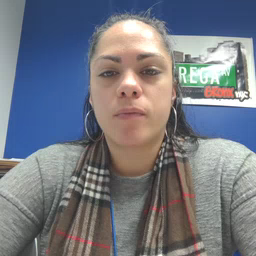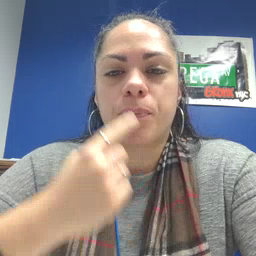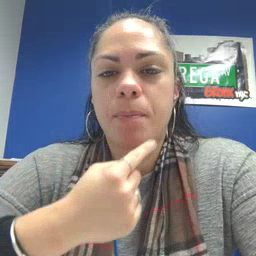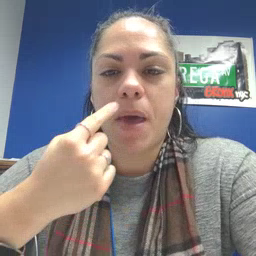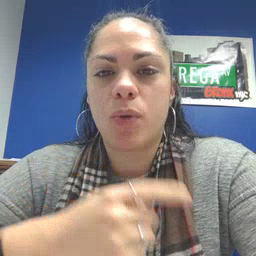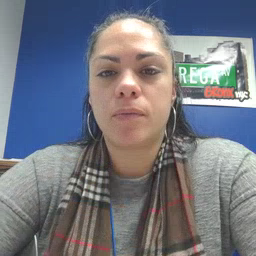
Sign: mouth